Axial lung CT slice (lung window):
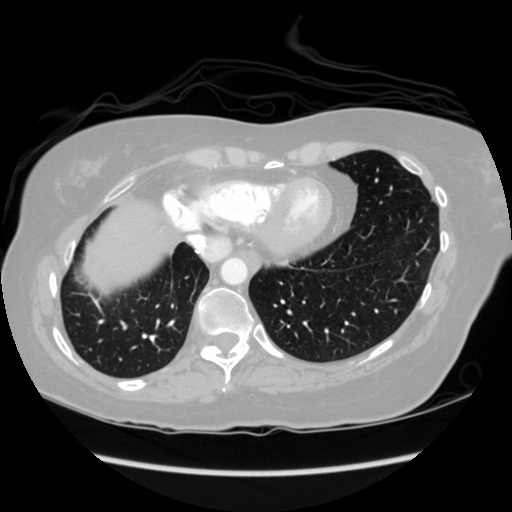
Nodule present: no